Question: I'd like to render a colour texture in gray. Doing it in ES 2.0 by using a shader is a piece of cake, but is it possible to do in ES 1.x?
## UPDATE
Thanks to @datenwolf, I'm doing it like that:
'''
GLfloat weights_vector[4] = {0.2126, 0.7152, 0.0722, 1.0};
GLfloat additions_vector[4] = {0.5, 0.5, 0.5, 0.0};
glTexEnvi(GL_TEXTURE_ENV, GL_TEXTURE_ENV_MODE, GL_COMBINE);
/* First part */
glTexEnvi(GL_TEXTURE_ENV, GL_COMBINE_RGB, GL_DOT3_RGB);
glTexEnvi(GL_TEXTURE_ENV, GL_SRC0_RGB, GL_TEXTURE);
glTexEnvi(GL_TEXTURE_ENV, GL_SRC1_RGB, GL_CONSTANT);
glTexEnvfv(GL_TEXTURE_ENV, GL_TEXTURE_ENV_COLOR, weights_vector);
/* Second part */
glTexEnvi(GL_TEXTURE_ENV, GL_COMBINE_RGB, GL_ADD);
glTexEnvi(GL_TEXTURE_ENV, GL_SRC0_RGB, GL_PREVIOUS);
glTexEnvi(GL_TEXTURE_ENV, GL_SRC1_RGB, GL_CONSTANT);
glTexEnvfv(GL_TEXTURE_ENV, GL_TEXTURE_ENV_COLOR, additions_vector);
'''
The first part renders fine if I leave it on its own, but if I add the second one, it uses "black" as the previous colour and so I get only gray pixels. Am I doing it wrong here?
## SECOND UPDATE
If I try to use 'GL_TEXTURE0' instead of 'GL_PREVIOUS' I indeed get the same result as 'GL_TEXTURE'. However, if I used 'GL_TEXTURE1' I get not even gray pixels, but black. I'm getting lost here...
## THIRD UPDATE
The second part is working now. Should've just used the name of the previous texture as @datenwolf had suggested!
However, the output was still not correct as it was inverted. I fixed that by adding:
'''
glTexEnvi(GL_TEXTURE_ENV, GL_OPERAND0_RGB, GL_ONE_MINUS_SRC_COLOR);
'''
Now, it's too dark. And I can't get it right. Tried and didn't work:
- - - -
## FOURTH UPDATE (Sorry there are so many)
I begin to suspect it's not possible due to the bias and multiplication in 'DOT3_RGB'. The correct way to do it in a combiner is:
1. Add 0.5 to the input texture
2. Calculate to weighting factors: weight_new = (weight_real + 2.0) / (4.0);
3. Do a GL_DOT3_RGB
For instance, instead of using:
'''
GLfloat weights_vector[4] = {0.30, 0.59, 0.11, 0.0};
'''
Use:
'''
GLfloat weights_vector[4] = {0.575, 0.6475, 0.5275, 0.0};
'''
This is indeed getting the right result, but some of the contrast is lost, due to the first step and the fact that numbers are clamped in the range [-1.0, 1.0]
Why the calculations? Well, according to the API:

So I don't see any other way different from the one I showed and because of the accuracy limitation. Of course, I could first divide the input by 2.0, then add 0.5, do a dot3 and then again multiply by 2, thus effectively having all values in the range [-1.0, 0.0]. But I fear it would still loose accuracy because of the division.
I suspect that the DOT wasn't intended for this purpose, more likely only for bumpmapping or something. Too bad. I hope I'm wrong, but I don't see how.
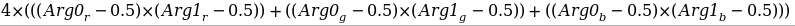
Answer: This is possible using either 2 or 3 texture combiners. Most likely you are looking to support an older device (such as the iPhone 3G) which only supports 2 texture combiners. You can determine how many texture combiners your device supports using the following code:
'''
int maxTextureUnits;
glGetIntegerv(GL_MAX_TEXTURE_UNITS, &maxTextureUnits);
'''
The basic steps to achieve rendering a grayscale texture without shaders is this:
1. Divide all your pixel RGB values by 2
2. Subtract .5 from all of your pixel RGB values
3. Calculate the GL_DOT3_RGB value for each RGB value using custom weighted values
Now, each of these steps can be performed with a Texture Combiner. Or, alternatively, you can use only two texture combiners by replacing step 1 with custom code that adjusts your pixel values when you read in the texture. If you choose to use only two texture combiners you can still render your adjusted texture in color, you will just need a single texture combiner that doubles your RGB values before rendering.
The reason we are adding .5 to all of our pixel values is because the GL_DOT3_RGB equation we are using to calculate luminance will subtract .5 from each of our pixel values.
The reason we are dividing all pixel values by 2 is so that our values are not clamped when moving from step 2 to step 3. If we had a RGB value of (.5, .6, .7) and we added .5 to each of the RGB values, our resulting RGB value going into step 3 would be (1.0, 1.0, 1.0). After the DOT3 equation subtracts .5 from each value, it will be calculating luminance based on (.5, .5, .5).
Here is sample code that will render a texture grayscale using 3 texture units:
'''
//Enable texture unit 0 to divide RGB values in our texture by 2
glActiveTexture(GL_TEXTURE0);
glEnable(GL_TEXTURE_2D);
glBindTexture(GL_TEXTURE_2D, m_textureId);
glTexEnvi(GL_TEXTURE_ENV, GL_TEXTURE_ENV_MODE, GL_COMBINE);
glClientActiveTexture(GL_TEXTURE0);
//GL_MODULATE is Arg0 * Arg1
glTexEnvi(GL_TEXTURE_ENV, GL_COMBINE_RGB, GL_MODULATE);
//Configure Arg0
glTexEnvi(GL_TEXTURE_ENV, GL_SRC0_RGB, GL_TEXTURE);
glTexEnvi(GL_TEXTURE_ENV, GL_OPERAND0_RGB, GL_SRC_COLOR);
//Configure Arg1
float multipliers[4] = {.5, .5, .5, 0.0};
glTexEnvi(GL_TEXTURE_ENV, GL_SRC1_RGB, GL_CONSTANT);
glTexEnvi(GL_TEXTURE_ENV, GL_OPERAND1_RGB, GL_SRC_COLOR);
glTexEnvfv(GL_TEXTURE_ENV, GL_TEXTURE_ENV_COLOR, (GLfloat*)&multipliers);
//Remember to set your texture coordinates if you need them
//glEnableClientState(GL_TEXTURE_COORD_ARRAY);
//glTexCoordPointer...
//Enable texture unit 1 to increase RGB values by .5
glActiveTexture(GL_TEXTURE1);
glEnable(GL_TEXTURE_2D);
glBindTexture(GL_TEXTURE_2D, m_textureId);
glTexEnvi(GL_TEXTURE_ENV, GL_TEXTURE_ENV_MODE, GL_COMBINE);
glClientActiveTexture(GL_TEXTURE1);
//GL_ADD is Arg0 + Arg1
glTexEnvi(GL_TEXTURE_ENV, GL_COMBINE_RGB, GL_ADD);
//Configure Arg0
glTexEnvi(GL_TEXTURE_ENV, GL_SRC0_RGB, GL_PREVIOUS);
glTexEnvi(GL_TEXTURE_ENV, GL_OPERAND0_RGB, GL_SRC_COLOR);
//Configure Arg1
GLfloat additions[4] = {.5, .5, .5, 0.0};
glTexEnvi(GL_TEXTURE_ENV, GL_SRC1_RGB, GL_CONSTANT);
glTexEnvi(GL_TEXTURE_ENV, GL_OPERAND1_RGB, GL_SRC_COLOR);
glTexEnvfv(GL_TEXTURE_ENV, GL_TEXTURE_ENV_COLOR, (GLfloat*)&additions);
//Set your texture coordinates if you need them
//glEnableClientState(GL_TEXTURE_COORD_ARRAY);
//glTexCoordPointer...
//Enable texture combiner 2 to get a DOT3_RGB product of your RGB values
glActiveTexture(GL_TEXTURE2);
glEnable(GL_TEXTURE_2D);
glBindTexture(GL_TEXTURE_2D, m_textureId);
glClientActiveTexture(GL_TEXTURE2);
glTexEnvi(GL_TEXTURE_ENV, GL_TEXTURE_ENV_MODE, GL_COMBINE);
//GL_DOT3_RGB is 4*((Arg0r - 0.5) * (Arg1r - 0.5) + (Arg0g - 0.5) * (Arg1g - 0.5) + (Arg0b - 0.5) * (Arg1b - 0.5))
glTexEnvi(GL_TEXTURE_ENV, GL_COMBINE_RGB, GL_DOT3_RGB);
//Configure Arg0
glTexEnvi(GL_TEXTURE_ENV, GL_SRC0_RGB, GL_PREVIOUS);
glTexEnvi(GL_TEXTURE_ENV, GL_OPERAND0_RGB, GL_SRC_COLOR);
//Configure Arg1
//We want this to adjust our DOT3 by R*0.3 + G*0.59 + B*0.11
//So, our actual adjustment will need to take into consideration
//the fact that OpenGL will subtract .5 from our Arg1
//and we need to also take into consideration that we have divided
//our RGB values by 2 and we are multiplying the entire
//DOT3 product by 4
//So, for Red adjustment you will get :
// .65 = (4*(0.3))/2 + 0.5 = (0.3/2) + 0.5
GLfloat weights[4] = {.65, .795, .555, 1.};
glTexEnvi(GL_TEXTURE_ENV, GL_SRC1_RGB, GL_CONSTANT);
glTexEnvi(GL_TEXTURE_ENV, GL_OPERAND1_RGB, GL_SRC_COLOR);
glTexEnvfv(GL_TEXTURE_ENV, GL_TEXTURE_ENV_COLOR, (GLfloat*)&weights);
//Set your texture coordinates if you need them
//glEnableClientState(GL_TEXTURE_COORD_ARRAY);
//glTexCoordPointer...
//Render your objects or sprite
//Clean up by disabling your texture combiners or texture units.
glActiveTexture(GL_TEXTURE2);
glTexEnvi(GL_TEXTURE_ENV, GL_TEXTURE_ENV_MODE, GL_MODULATE);
glDisable(GL_TEXTURE_2D);
glActiveTexture(GL_TEXTURE1);
glTexEnvi(GL_TEXTURE_ENV, GL_TEXTURE_ENV_MODE, GL_MODULATE);
glDisable(GL_TEXTURE_2D);
glActiveTexture(GL_TEXTURE0);
glClientActiveTexture(GL_TEXTURE0);
glTexEnvi(GL_TEXTURE_ENV, GL_TEXTURE_ENV_MODE, GL_MODULATE);
'''